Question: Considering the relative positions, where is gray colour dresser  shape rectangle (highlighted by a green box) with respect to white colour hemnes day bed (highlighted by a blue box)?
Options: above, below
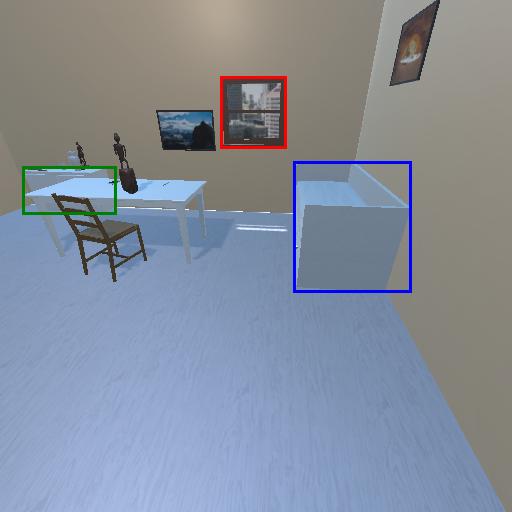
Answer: above